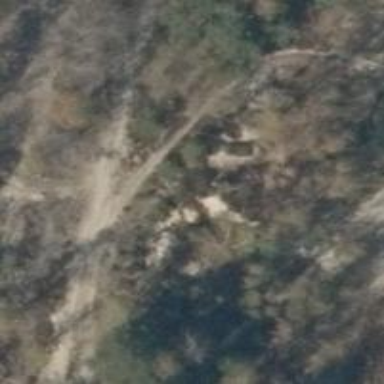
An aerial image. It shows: Sandy path.